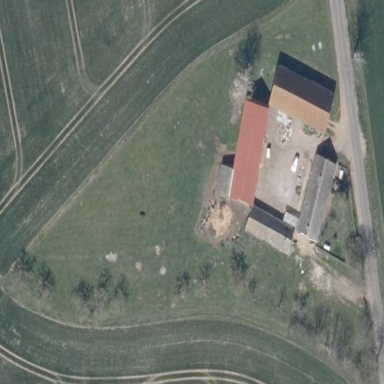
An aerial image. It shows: Farmyard area.